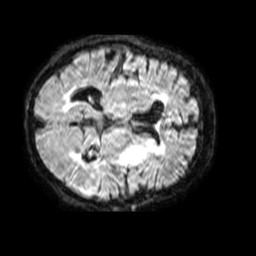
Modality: FLAIR
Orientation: axial
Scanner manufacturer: philips
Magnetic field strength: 1.5 T
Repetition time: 4.8 s
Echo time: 0.3364 s